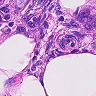
Metastatic tissue present: yes